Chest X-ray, AP view. Patient: 33 years old, sex F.
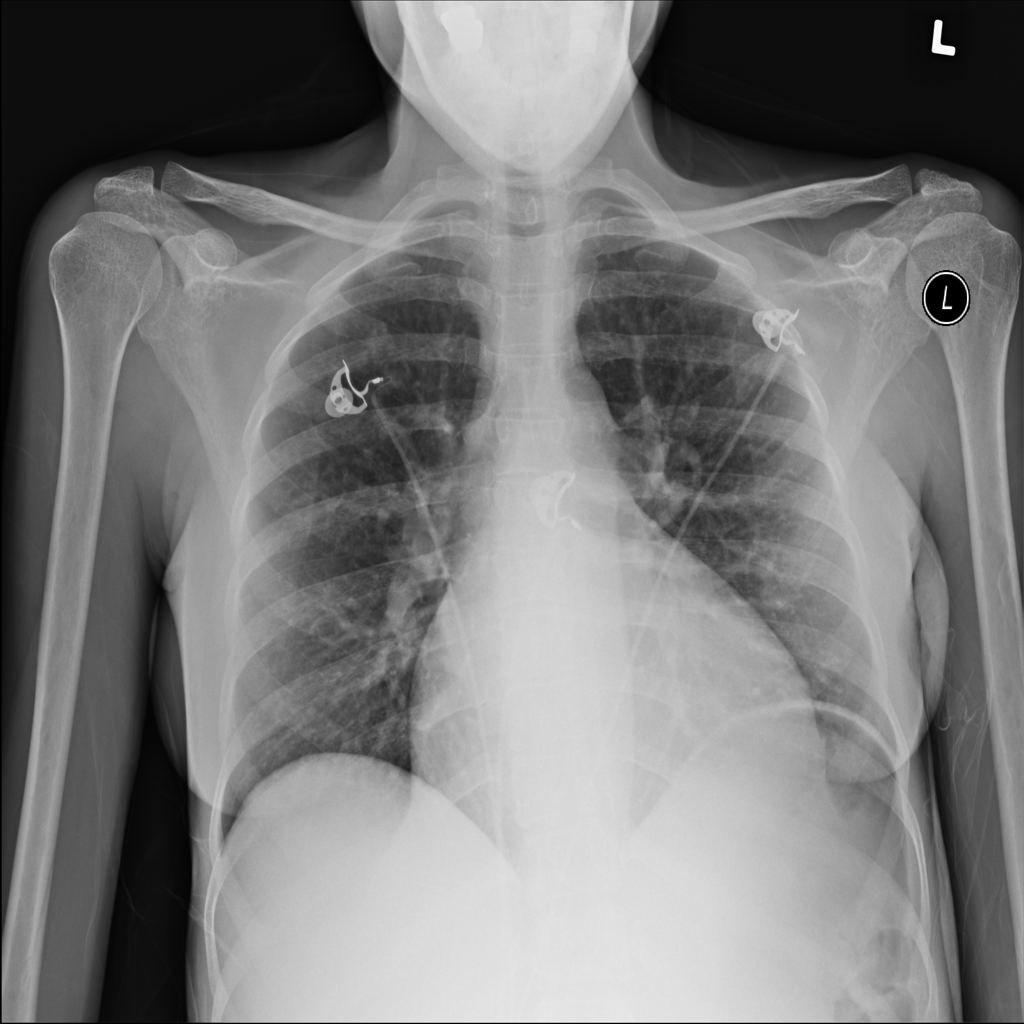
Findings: Cardiomegaly